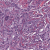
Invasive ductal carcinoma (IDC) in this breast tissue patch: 1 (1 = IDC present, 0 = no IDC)